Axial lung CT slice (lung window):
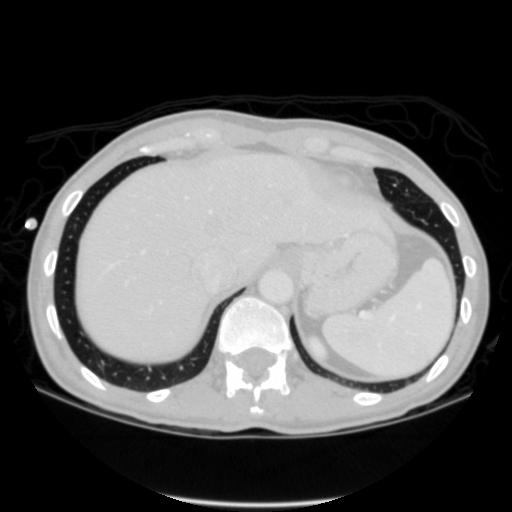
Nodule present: no